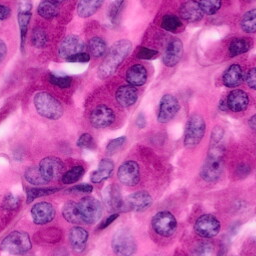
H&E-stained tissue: Pancreatic